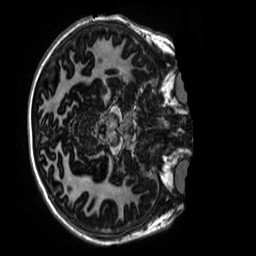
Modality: MP2RAGE
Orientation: axial
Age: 9
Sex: female
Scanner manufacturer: siemens
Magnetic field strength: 3 T
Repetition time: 4 s
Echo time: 0.00303 s